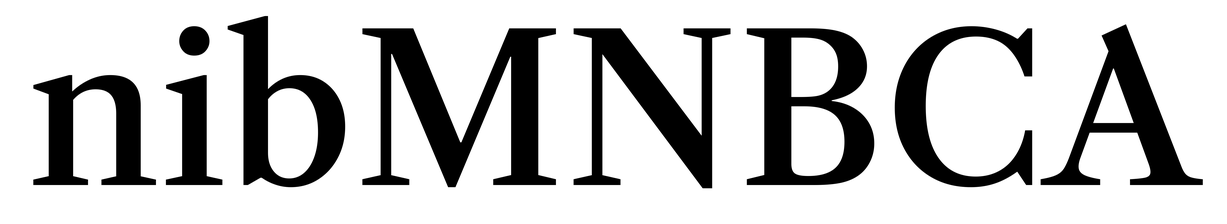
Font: LibreCaslonText_Medium